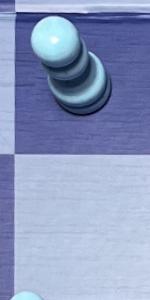
Label: Empty